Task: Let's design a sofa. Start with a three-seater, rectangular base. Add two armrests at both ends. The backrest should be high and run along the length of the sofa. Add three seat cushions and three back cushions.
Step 78:
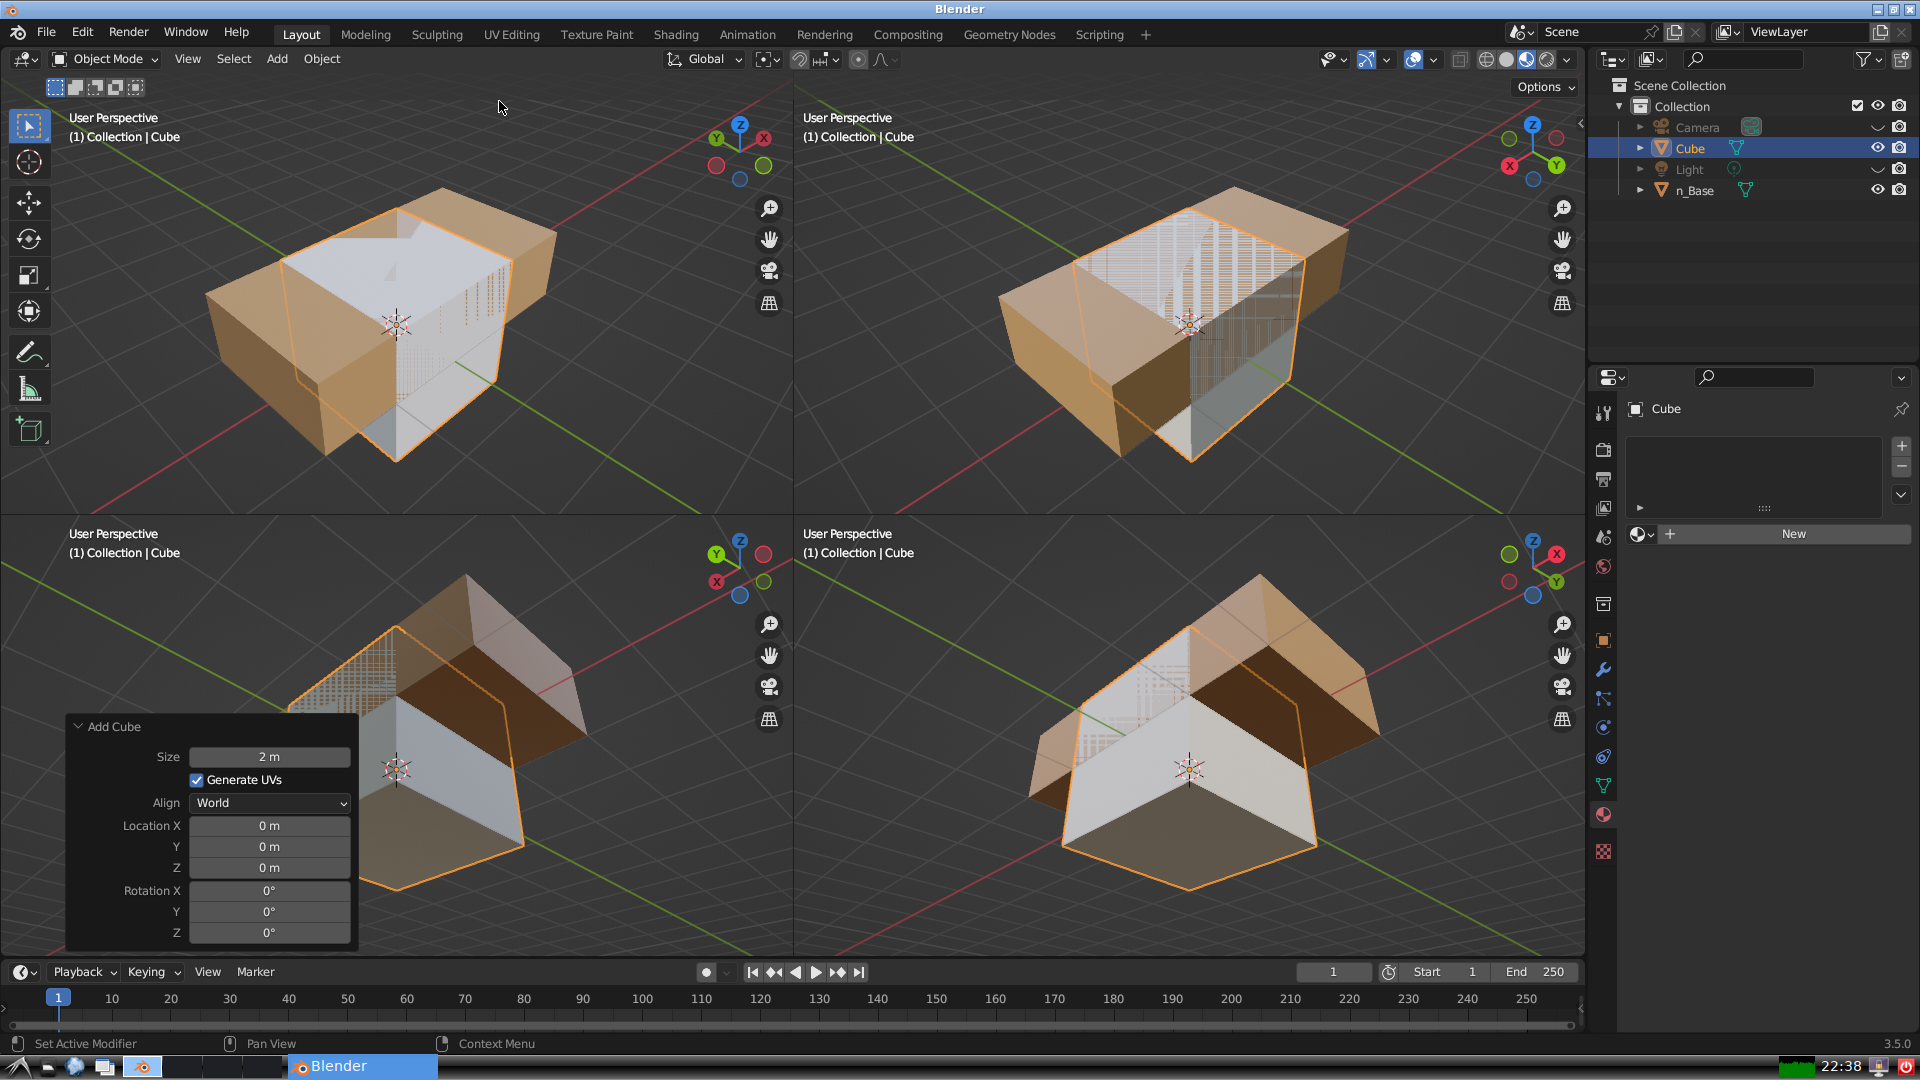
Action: {"mouse_move": [270, 757]}